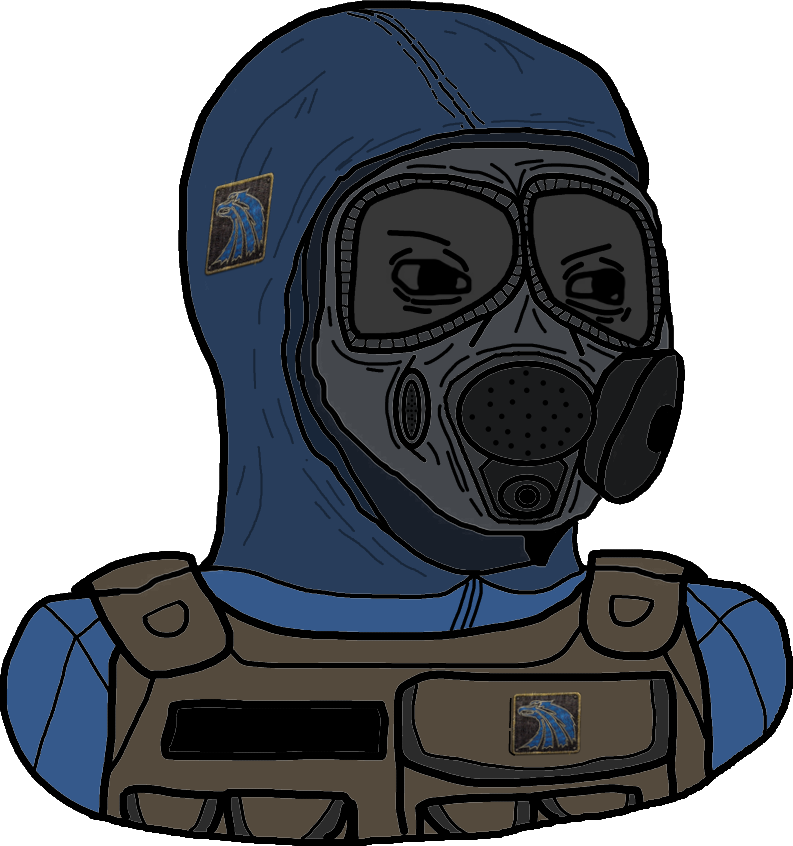
Label: 5_Doomer